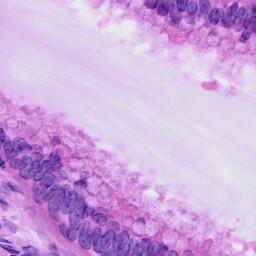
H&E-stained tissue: Cervix